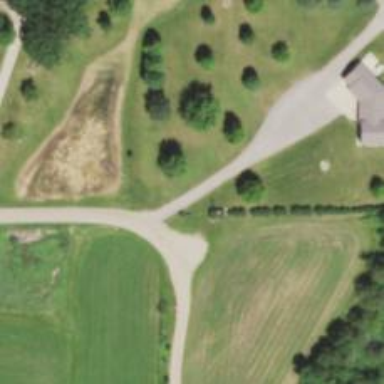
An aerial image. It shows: Driveway leading to service road.